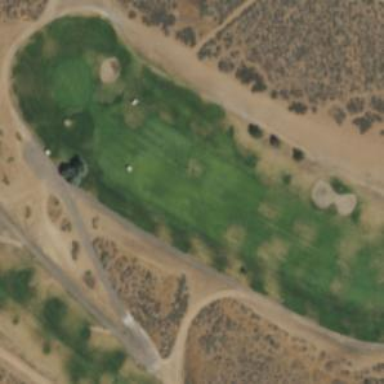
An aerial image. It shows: Golf hole.